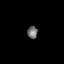
Tissue: skin
Cell type: Epithelial cells
Senescence score: 0.2525
Nuclear area (px): 130
Mean DAPI intensity: 109.431